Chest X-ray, PA view. Patient: 59 years old, sex F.
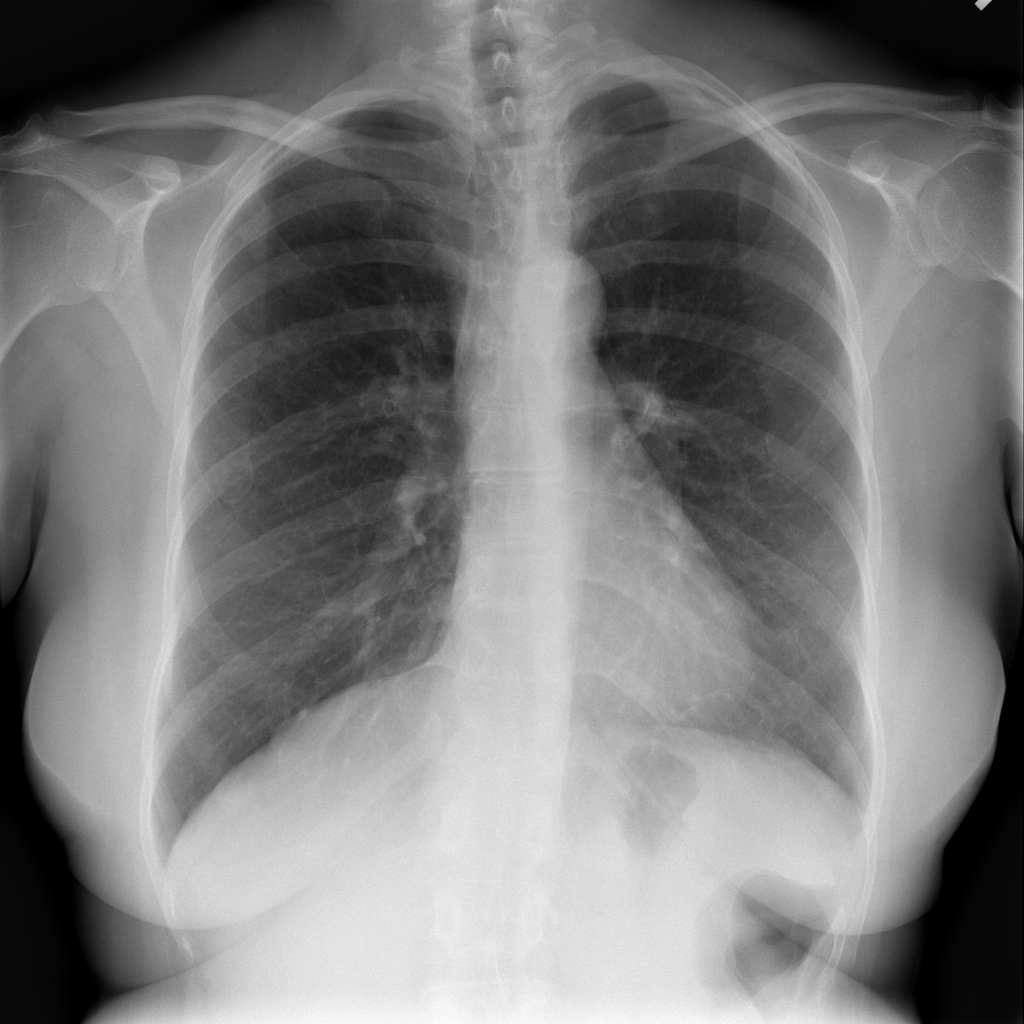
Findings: No Finding